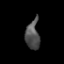
Tissue: prostate
Cell type: Epithelial cells
Senescence score: 0.2007
Nuclear area (px): 396
Mean DAPI intensity: 80.058